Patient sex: M
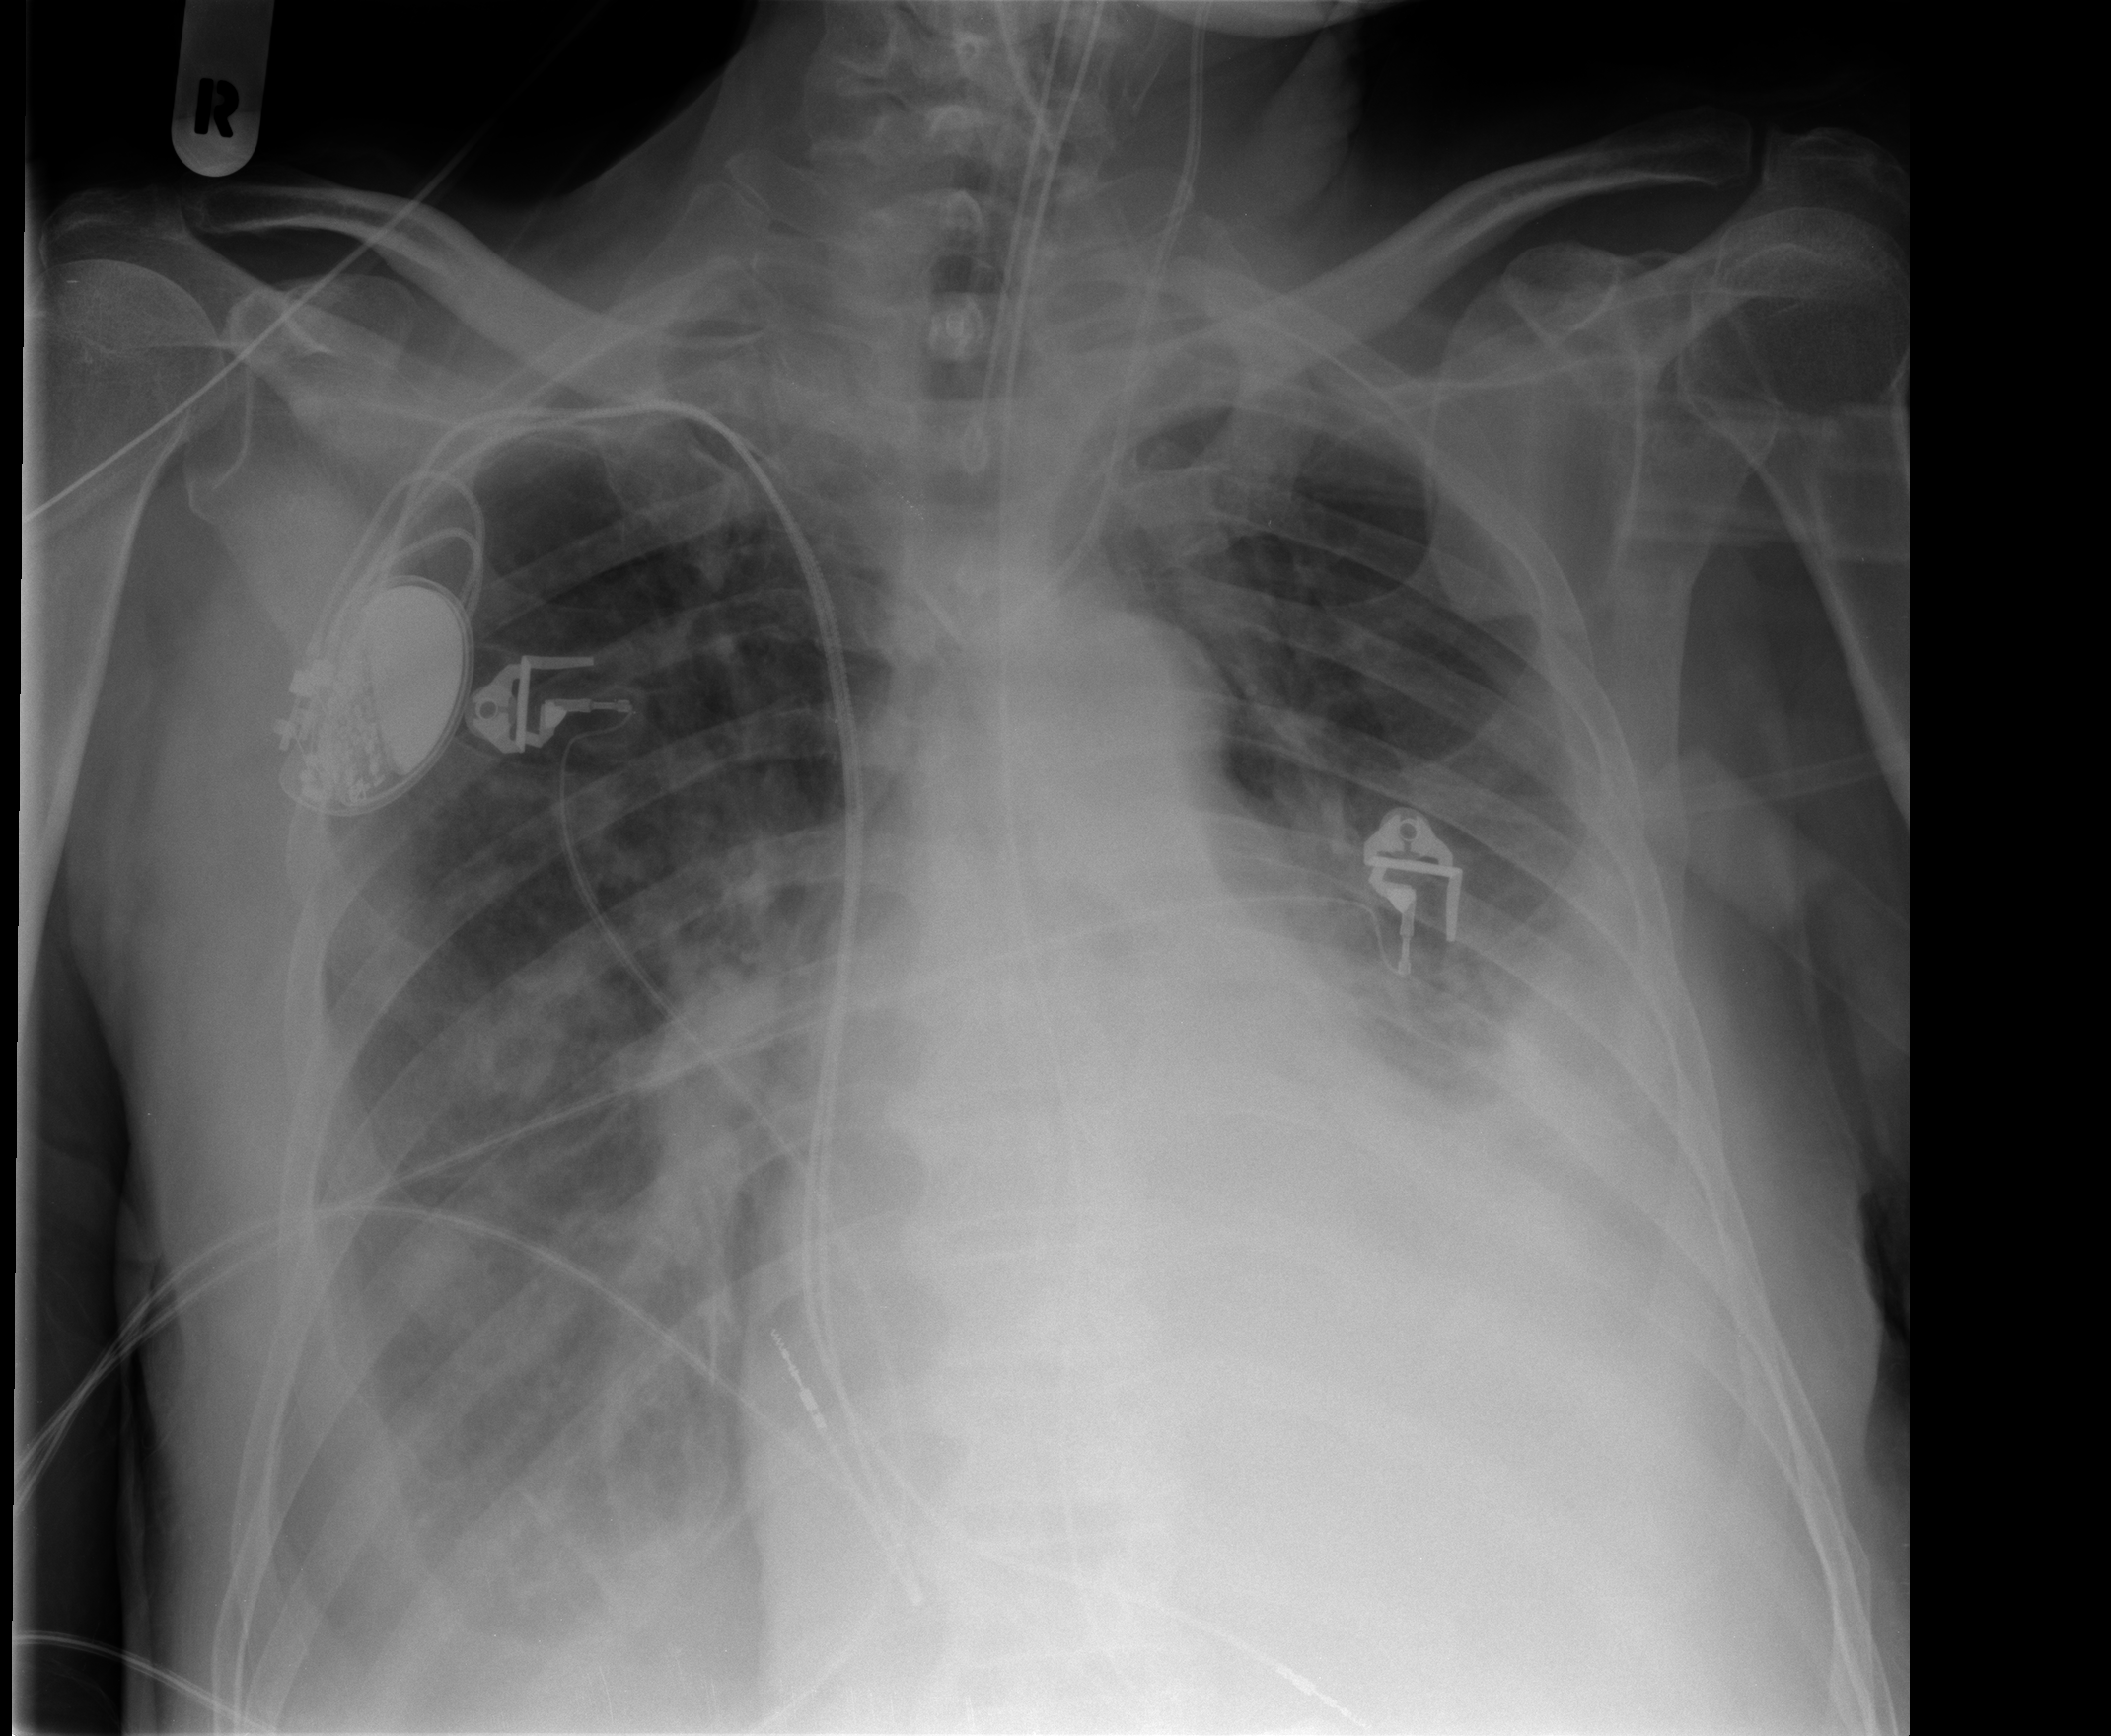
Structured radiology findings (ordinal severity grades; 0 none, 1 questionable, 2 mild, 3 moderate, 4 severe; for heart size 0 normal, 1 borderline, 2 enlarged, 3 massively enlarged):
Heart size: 2
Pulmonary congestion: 2
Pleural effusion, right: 2
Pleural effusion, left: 3
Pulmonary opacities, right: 2
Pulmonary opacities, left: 2
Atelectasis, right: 2
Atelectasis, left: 3